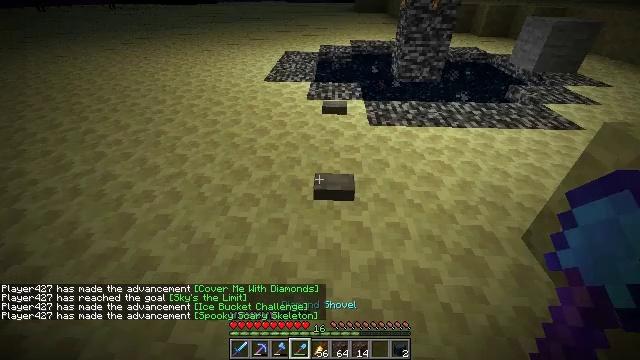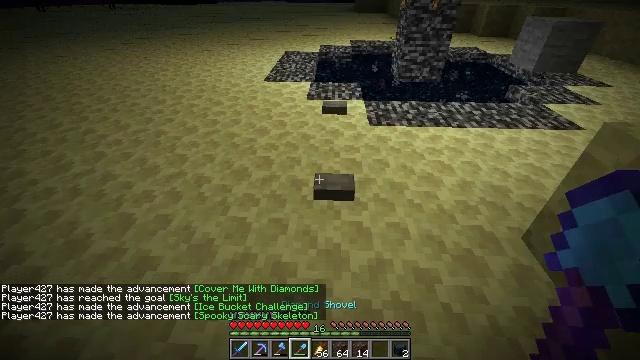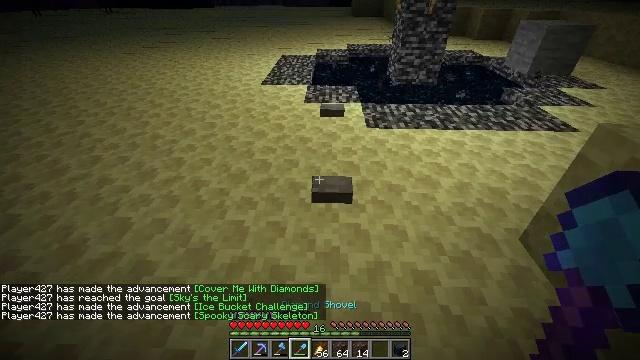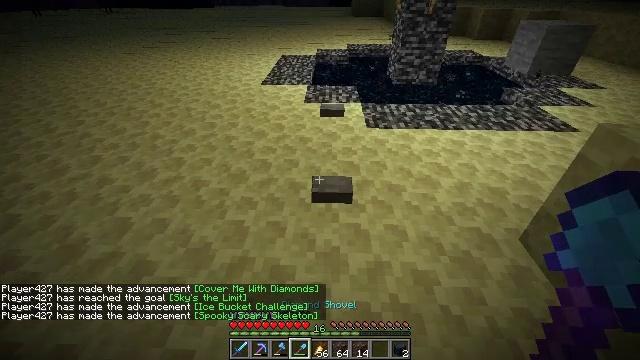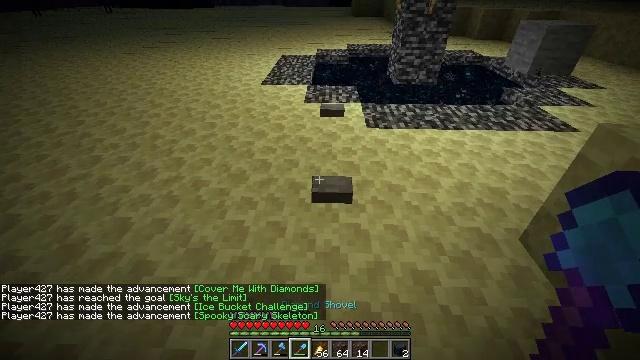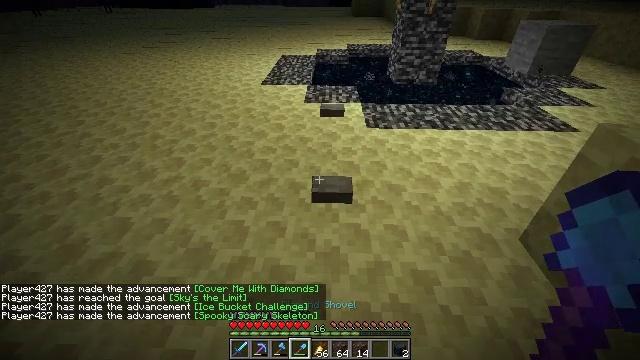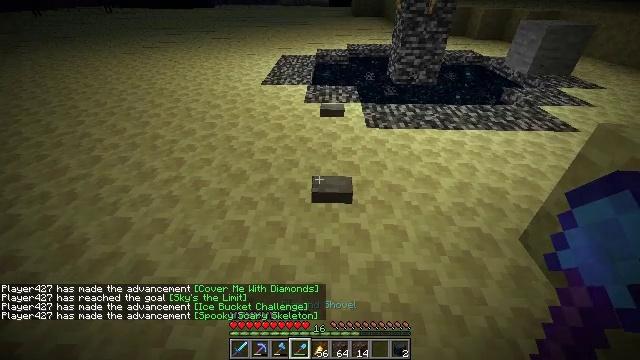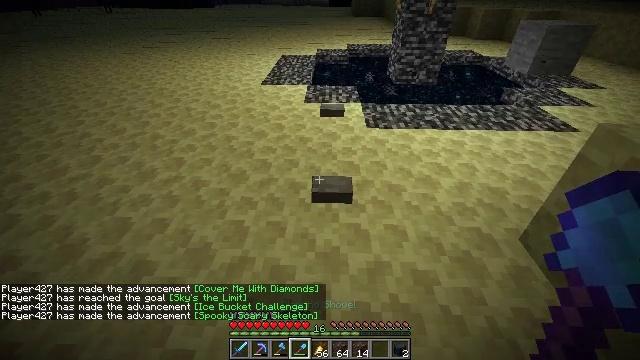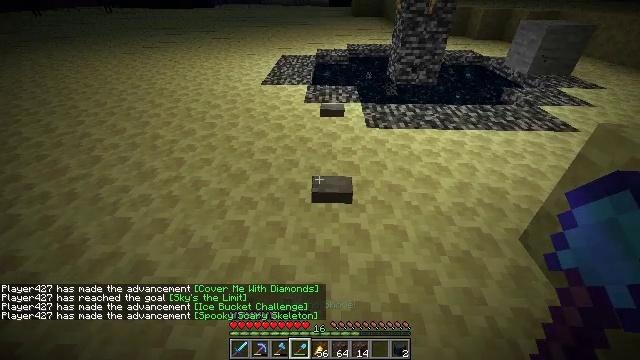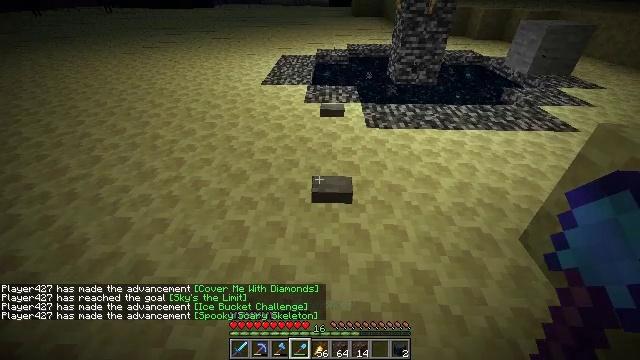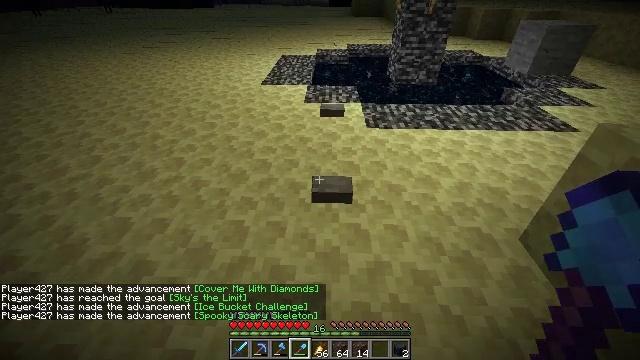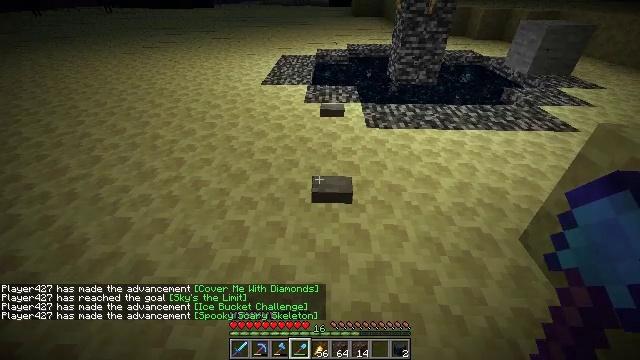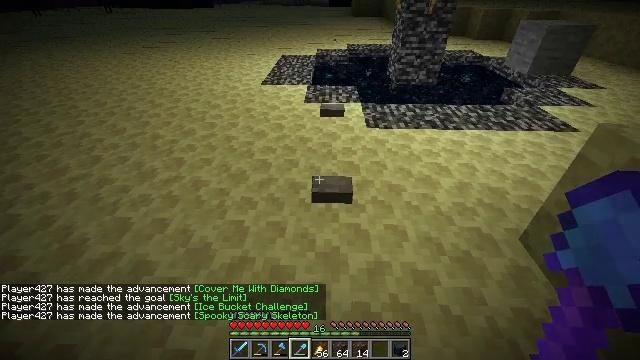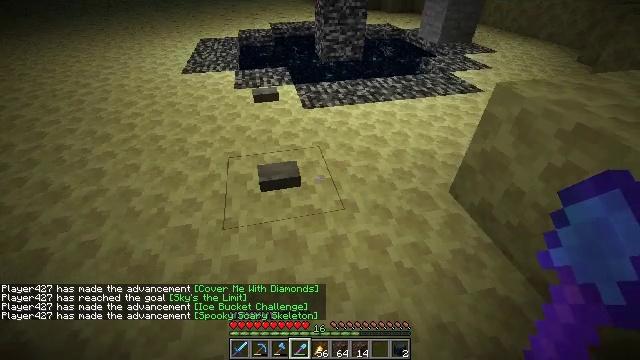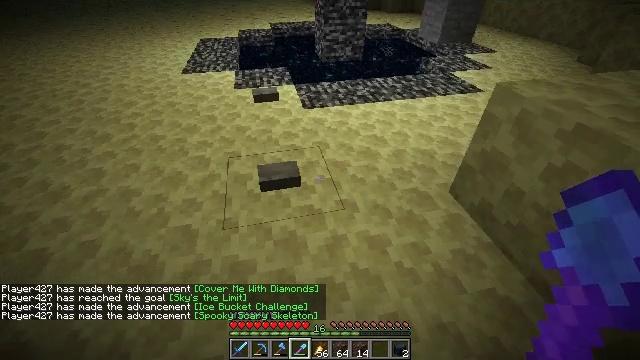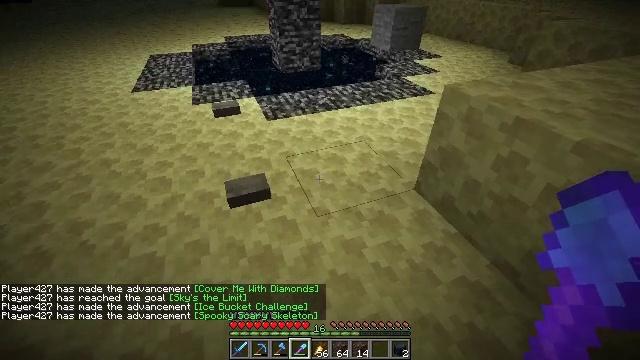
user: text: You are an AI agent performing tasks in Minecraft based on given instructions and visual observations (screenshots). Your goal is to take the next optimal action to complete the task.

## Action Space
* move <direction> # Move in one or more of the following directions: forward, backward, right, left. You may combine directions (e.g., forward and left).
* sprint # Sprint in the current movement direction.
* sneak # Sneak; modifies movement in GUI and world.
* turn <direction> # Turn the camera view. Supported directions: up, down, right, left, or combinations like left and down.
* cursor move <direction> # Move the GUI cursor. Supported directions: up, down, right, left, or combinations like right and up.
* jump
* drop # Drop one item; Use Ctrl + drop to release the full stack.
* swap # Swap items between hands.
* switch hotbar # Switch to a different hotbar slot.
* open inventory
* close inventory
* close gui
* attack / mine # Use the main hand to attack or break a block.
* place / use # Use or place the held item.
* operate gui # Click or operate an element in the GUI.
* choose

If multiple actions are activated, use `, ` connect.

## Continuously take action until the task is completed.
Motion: motion action
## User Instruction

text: Use a pickaxe to get the stone button.
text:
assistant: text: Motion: no_op
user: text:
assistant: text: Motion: no_op
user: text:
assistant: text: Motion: no_op
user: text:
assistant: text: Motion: no_op
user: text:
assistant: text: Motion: no_op
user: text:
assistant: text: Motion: no_op
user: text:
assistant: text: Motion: no_op
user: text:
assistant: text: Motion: no_op
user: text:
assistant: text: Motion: no_op
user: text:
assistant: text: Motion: no_op
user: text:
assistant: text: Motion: no_op
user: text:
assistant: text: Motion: no_op
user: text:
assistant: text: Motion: turn right and down
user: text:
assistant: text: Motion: no_op
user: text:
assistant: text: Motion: turn right and up
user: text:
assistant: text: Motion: turn right
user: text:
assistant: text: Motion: no_op
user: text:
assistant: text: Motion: no_op
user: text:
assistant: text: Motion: no_op
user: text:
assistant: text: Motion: no_op
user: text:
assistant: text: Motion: turn left
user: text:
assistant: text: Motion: turn left and down
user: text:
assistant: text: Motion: turn left and down
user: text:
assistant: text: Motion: turn left and up
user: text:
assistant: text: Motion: no_op
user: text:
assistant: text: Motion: no_op
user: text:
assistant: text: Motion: no_op
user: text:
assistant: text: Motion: no_op
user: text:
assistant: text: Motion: no_op
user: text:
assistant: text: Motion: no_op